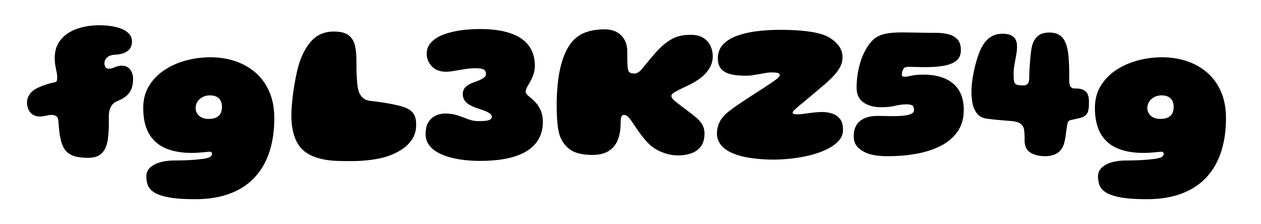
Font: Gluten_Black